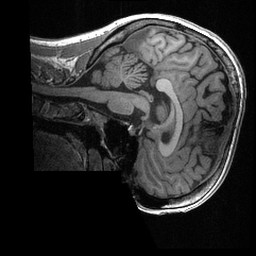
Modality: T1w
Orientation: sagittal
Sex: female
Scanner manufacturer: ge
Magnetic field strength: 3 T
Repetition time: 0.0064 s
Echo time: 0.00281 s